Question: I have a Java application which uses the native LAF like so:
'''
UIManager.setLookAndFeel(UIManager.getSystemLookAndFeelClassName());
'''
This is working great, however, I am trying to make a button have a red background, but ends up like this:

As you can see, I'm setting background and foreground on the button, but what results is not visually pleasing.
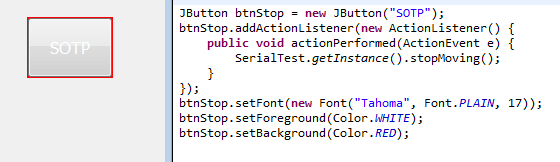
Answer: For anybody who comes along the problem I did, here's the solution I went with:
I switched to using an image added as a child of the button using ImageIcon:
'''
BufferedImage stopPicture = null;
try {
stopPicture = ImageIO.read(new File("stop.png"));
} catch (IOException ex) { }
JLabel picLabel = new JLabel(new ImageIcon( stopPicture ));
JButton btnStop = new JButton("");
btnStop.addActionListener(new ActionListener() {
public void actionPerformed(ActionEvent e) {
SerialTest.getInstance().stopMoving();
}
});
btnStop.add(picLabel);
'''